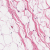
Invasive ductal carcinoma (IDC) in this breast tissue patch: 0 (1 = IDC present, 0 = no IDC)